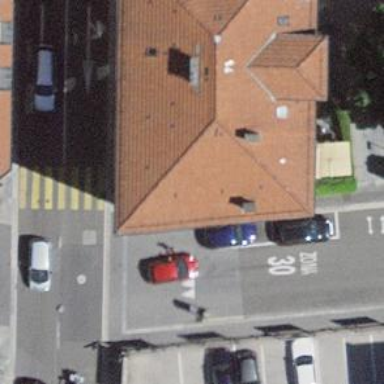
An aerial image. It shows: Cafe.